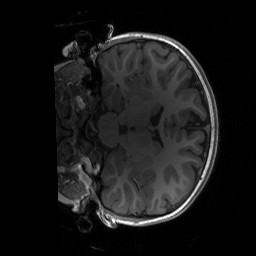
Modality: T1w
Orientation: coronal
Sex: female
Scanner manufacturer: siemens
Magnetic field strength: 3 T
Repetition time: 1.9 s
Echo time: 0.00243 s